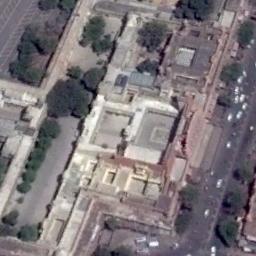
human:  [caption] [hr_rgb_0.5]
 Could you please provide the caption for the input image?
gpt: There are numerous trees of different sizes beside the palace .

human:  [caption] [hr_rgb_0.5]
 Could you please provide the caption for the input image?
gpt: The palace is on the open place next to some trees .

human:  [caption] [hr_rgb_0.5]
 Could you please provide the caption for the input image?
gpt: The palace has some palaces and courtyards .

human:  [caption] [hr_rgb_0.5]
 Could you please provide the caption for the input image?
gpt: The central part of the palace is a circular building .

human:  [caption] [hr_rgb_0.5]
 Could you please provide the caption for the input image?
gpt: There are some green trees and a road beside the palace .